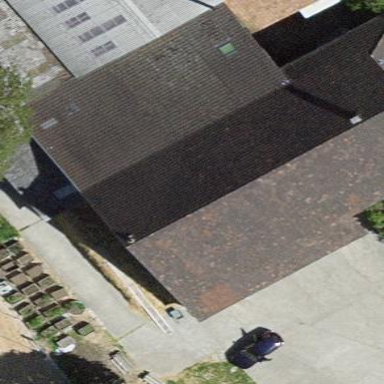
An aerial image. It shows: Farm building.